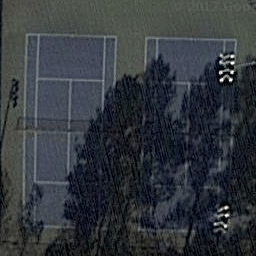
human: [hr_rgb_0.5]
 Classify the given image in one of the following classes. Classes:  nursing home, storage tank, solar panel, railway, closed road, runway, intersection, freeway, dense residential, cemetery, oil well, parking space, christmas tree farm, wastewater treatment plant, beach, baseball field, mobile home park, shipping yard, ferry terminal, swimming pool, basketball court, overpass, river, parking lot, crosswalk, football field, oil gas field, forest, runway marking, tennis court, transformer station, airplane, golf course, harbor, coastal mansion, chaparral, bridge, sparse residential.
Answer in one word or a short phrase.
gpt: tennis court